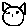
Label: cat